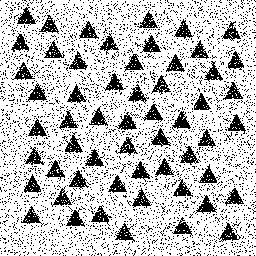
Squares: 0
Triangles: 56
Stars: 0
Total shapes: 56